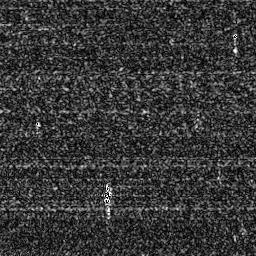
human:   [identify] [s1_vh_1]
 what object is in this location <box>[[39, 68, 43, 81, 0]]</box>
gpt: <ref>1 small ship at the bottom</ref>